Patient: sex F, age 63
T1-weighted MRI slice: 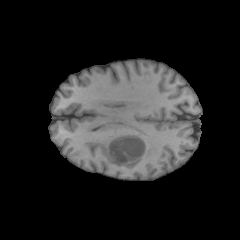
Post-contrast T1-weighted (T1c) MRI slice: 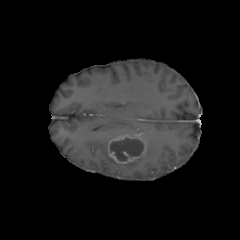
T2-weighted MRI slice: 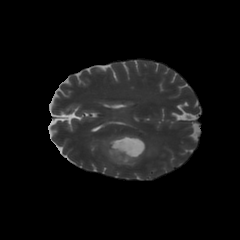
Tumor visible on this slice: yes
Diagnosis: Glioblastoma, IDH-wildtype
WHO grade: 4